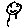
Label: smiley face